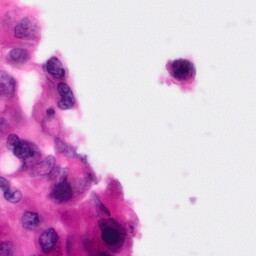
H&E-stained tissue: Pancreatic